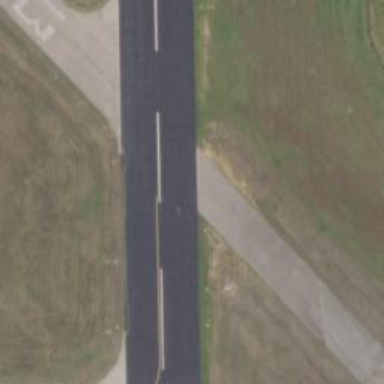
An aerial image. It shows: View of taxiway at the airport.